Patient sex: F
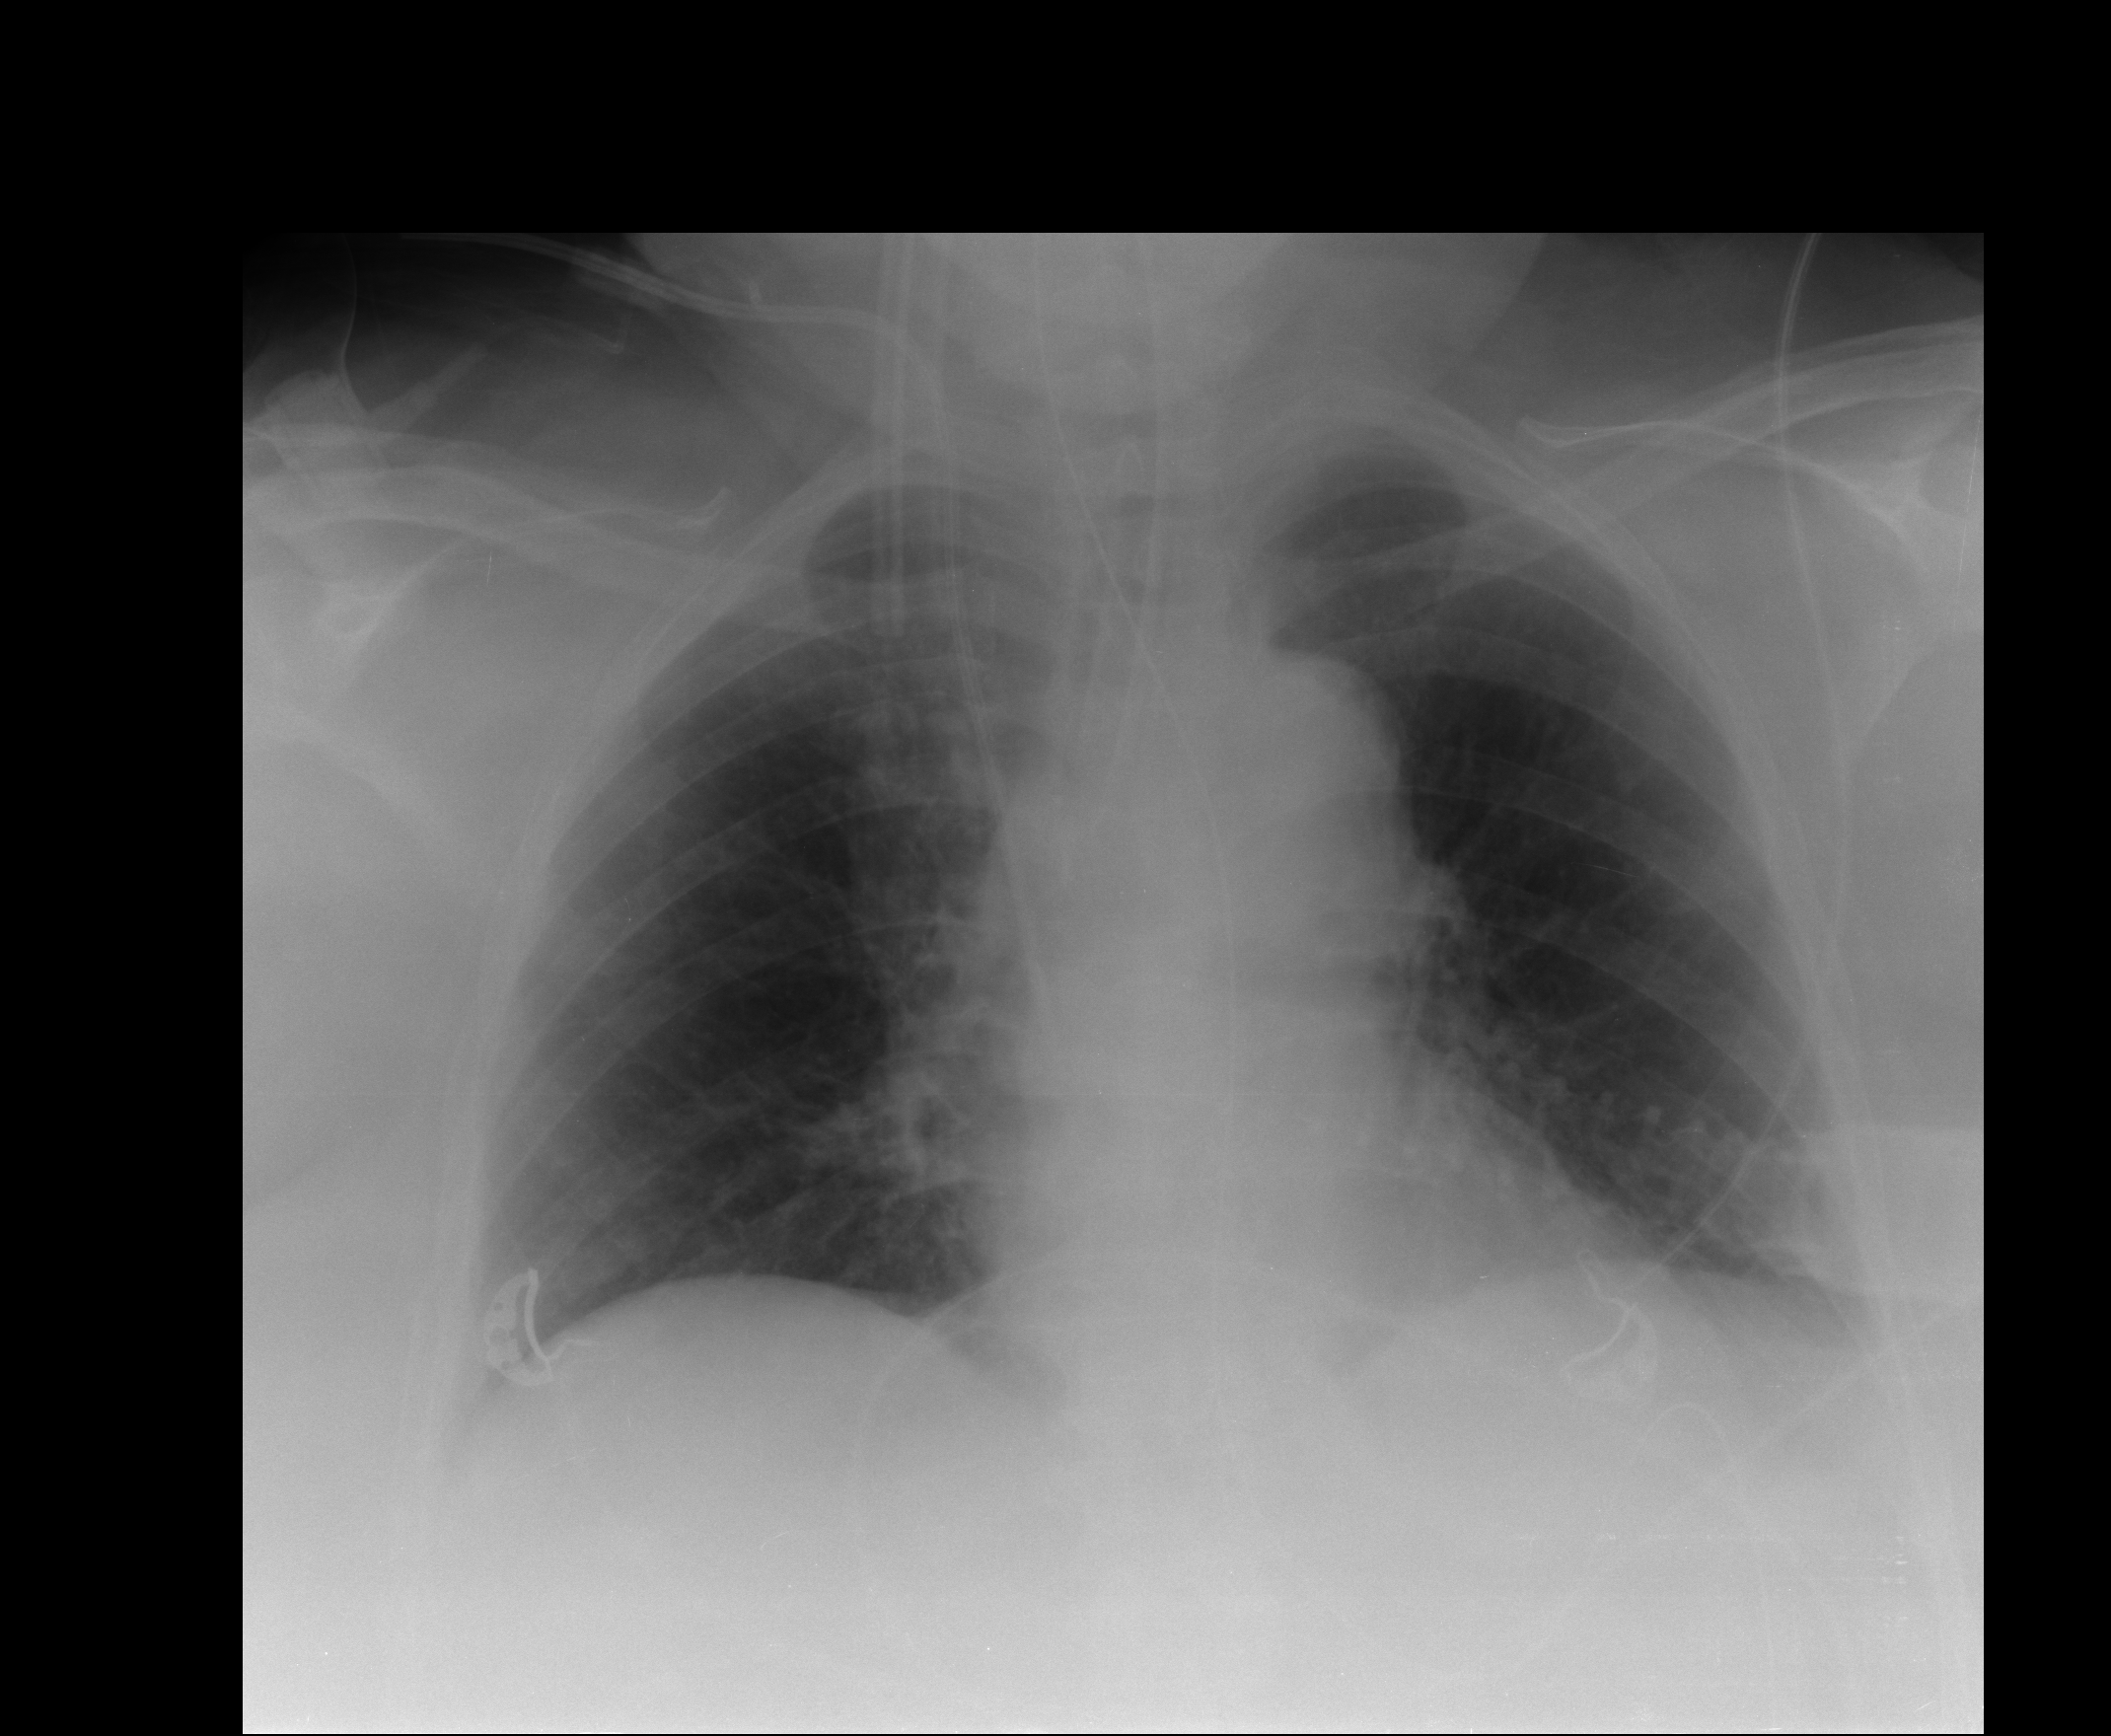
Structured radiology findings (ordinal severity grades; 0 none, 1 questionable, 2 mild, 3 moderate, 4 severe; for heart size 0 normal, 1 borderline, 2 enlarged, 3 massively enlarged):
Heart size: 2
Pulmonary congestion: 2
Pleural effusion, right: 0
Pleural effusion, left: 0
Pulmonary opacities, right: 0
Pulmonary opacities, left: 0
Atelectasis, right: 0
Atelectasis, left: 0